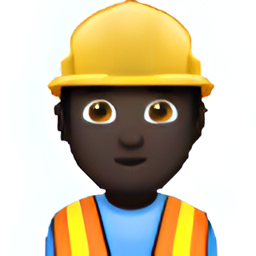
Name: construction worker
Emoji: 👷🏿
Group: People & Body
Sub-group: person-role